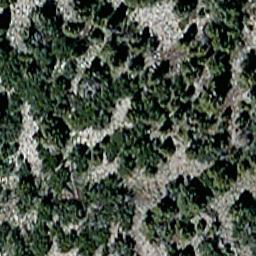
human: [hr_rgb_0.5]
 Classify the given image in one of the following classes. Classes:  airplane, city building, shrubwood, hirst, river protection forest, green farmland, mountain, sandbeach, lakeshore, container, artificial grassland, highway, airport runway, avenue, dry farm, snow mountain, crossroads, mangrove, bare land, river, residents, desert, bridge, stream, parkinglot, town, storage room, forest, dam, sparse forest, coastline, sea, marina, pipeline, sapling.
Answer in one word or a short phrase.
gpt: sparse forest